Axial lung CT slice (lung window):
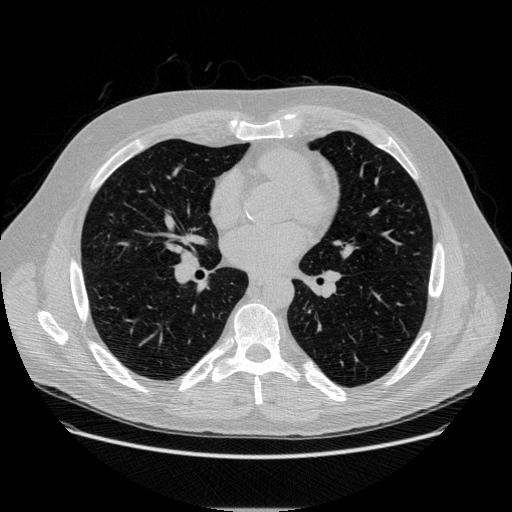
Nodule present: no